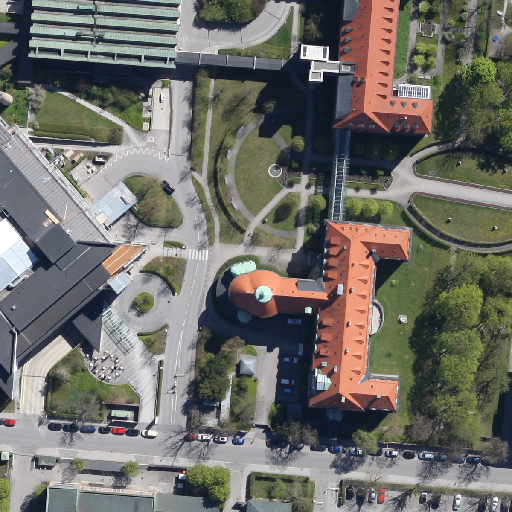
Referring expression: sidewalk along with tree